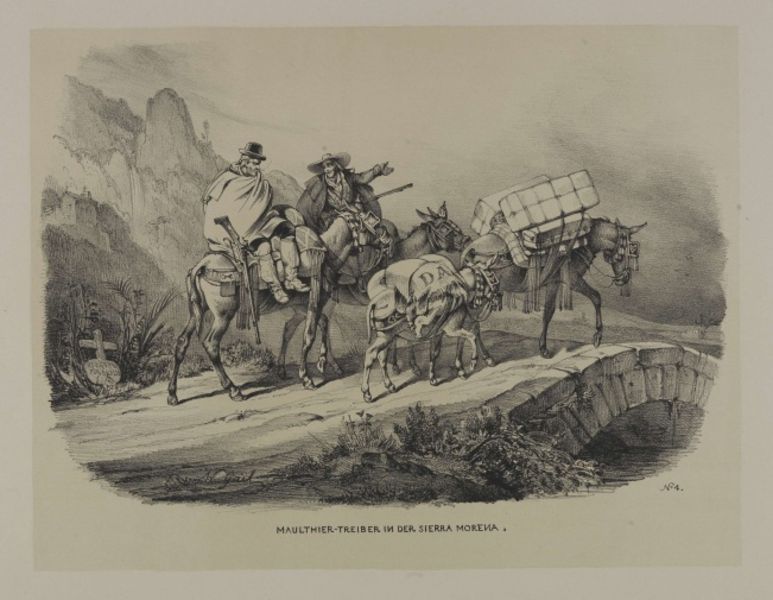
Titel: Maulthier-Treiber in der Sierra Morena
Künstler: Wilhelm Gail
Standort: Karlsruhe
Institution: Staatliche Kunsthalle Karlsruhe
Schlagwörter: berg, dunkel, felsen, gruppe, hand, himmel, mann, schatten, umhang, wasser, weiß, wolken, aquarell, fluss, landschaft, menschen, sand, sitzen, ufer, braun, frankreich, frau, geste, grau, hintergrund, hut, hüte, kopfbedeckungen, männer, pfeiler, reden, schwarz, skizze, strasse, unterhalten, zeichnung, gebäude, gras, haus, schal, tier, tiere, tuch, weg, wolke, beige, gesellschaft, gespräch, zylinder, mütze, mützen, arm, mensch, stein, steine, tod, tragen, signatur, bach, erde, gräser, horizont, hügel, wind, brücke, busch, büsche, pfad, boden, auge, gewand, mantel, realismus, decke, händler, blatt, pflanze, pflanzen, tal, traurig, wald, esel, handel, pferd, pferde, reiter, sack, stock, beine, hufe, reiten, ritt, sattel, schwanz, zaumzeug, kopfbedeckung, spanien, schrift, bogen, kisten, man, unterhaltung, zwei, gepäck, last, säcke, transport, berge, fels, gebirge, gipfel, wüste, grafik, nebel, amerika, treiben, füsse, sepia, arbeiter, beladen, ladung, bogenbrücke, querformat, anstrengung, inschrift, um 1900, deutsch, palme, zeigen, foto, karawane, vier, gang, tusche, berlin, buch, burg, kreuz, münchen, steinbrücke, alpen, fracht, kälte, geschirr, druck, lithographie, schwarzweiss, radierung, stich, illustration, scharz, text, waffen, waffe, mäntel, bleistift, friedhof, stiefel, flora, jagd, maultier, maultiere, muli, treiber, daumier, buchseite, gestorben, garb, grab, gewehr, ross, pfer, reise, wanderer, pfers, fauna, umzug, bepackt, lasttier, maulesel, packesel, kanister, gewehre, reisender, westen, reisende, hirten, träger, wanderung, pass, der, mäner, grabmal, koffer, gedenkstein, fahrt, brückenbogen, schwaz, lasten, wegweiser, gemauert, karlsruhe, lateinamerika, decken, schirft, traben, pakete, reisen, waren, lastesel, überquerung, wegkreuz, wanderschaft, cowboy, kreutz, lasttiere, zecihnung, cowboys, mexico, pilgerer, südamerika, paket, poncho, saumzeug, ballen, packpferd, sluss, packen, himmelk, ausrüstung, baumaterial, wilder westen, sombrero, packtier, western, esek, nevada, iberische halbinsel, lasen, alpenüberquerung, sierra, geburge, 1800, in, wegekreuz, 4, da, 19.jh, perf, morena, reisenden, seisende, maultiertreiber, no, sierra madre, sierra morena, lastengewehr, maulthier, traveler, packesle, lastrentiere, eselsbrücke, mereina, mpreina, muil, morenatreiber